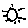
Label: sun